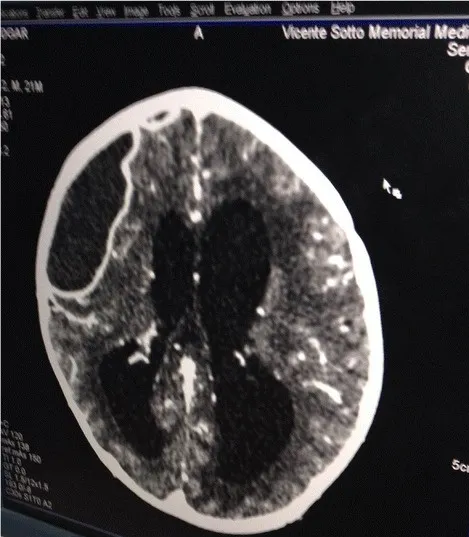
A picture (taken with a smartphone) of the child's Brain CT showing an obvious cystic mass in the right fronto-temporal region and seemingly enlarged ventricles.
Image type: radiology (ct)